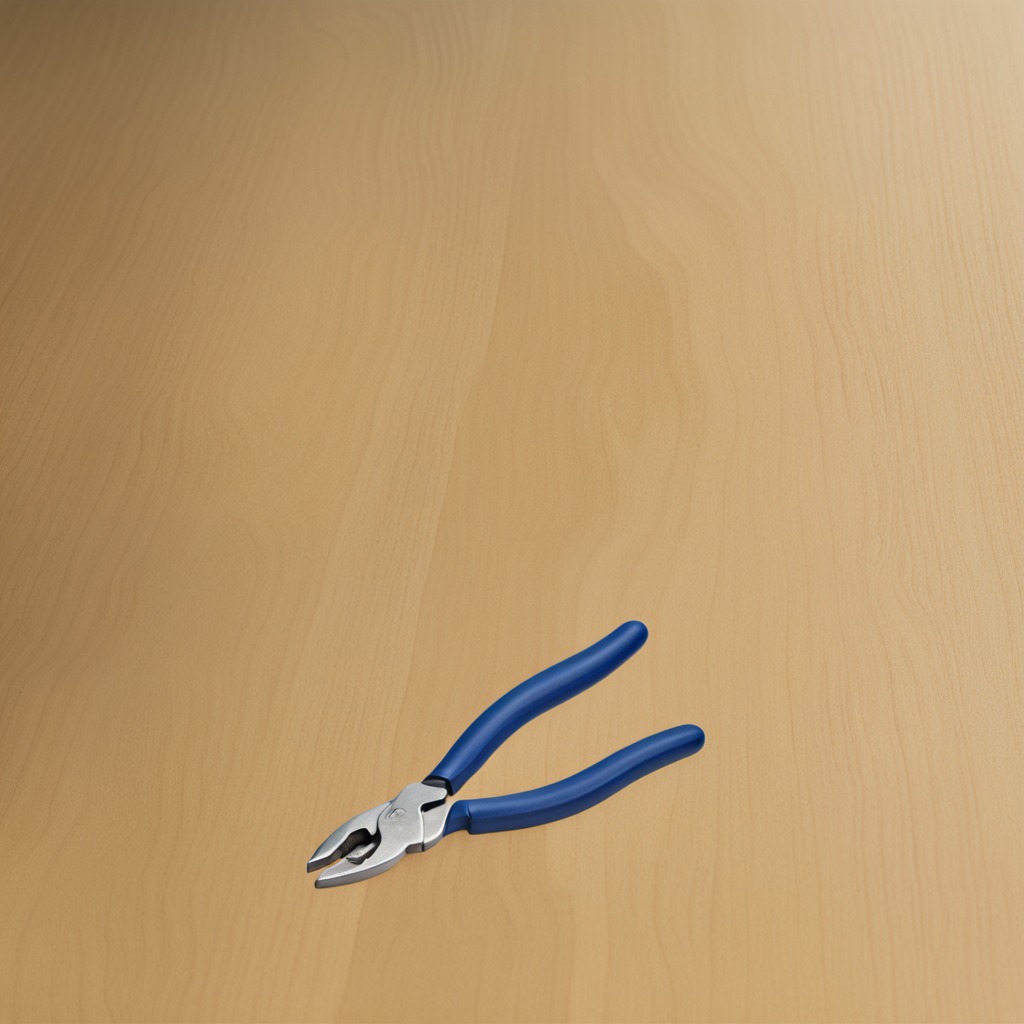
A plier is lying on the plywood surface in the paint workshop lit by afternoon window light.